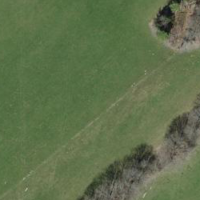
EUNIS habitat code: 52
Species observed at this site:
Fraxinus excelsior